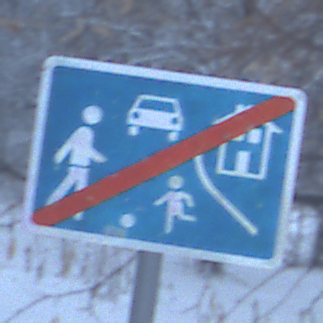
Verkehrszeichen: EndeVerkehrsberuhigterBereich
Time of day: Midday
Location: Outdoor (Nature)
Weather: Overcast
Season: Winter
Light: Natural